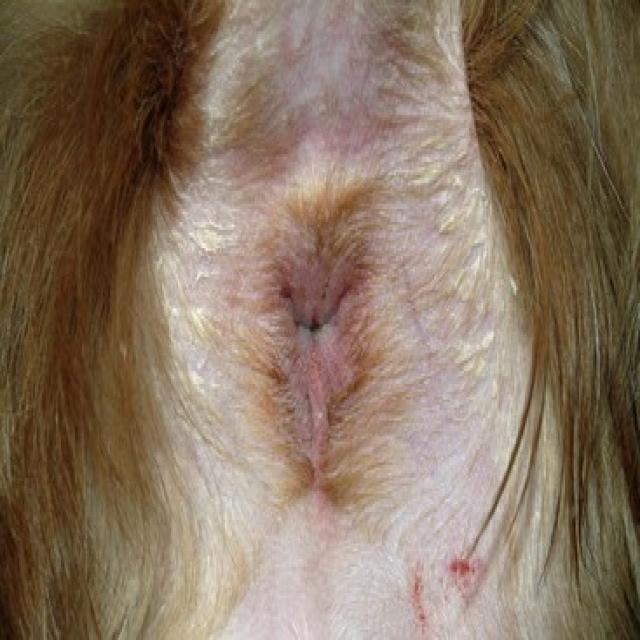
Canine hypersensitivity reaction — allergic skin response with urticaria, erythema, pruritus, and angioedema. May be food, environmental, or flea allergy related.